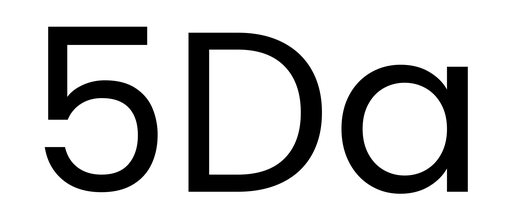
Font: Poppins-Regular